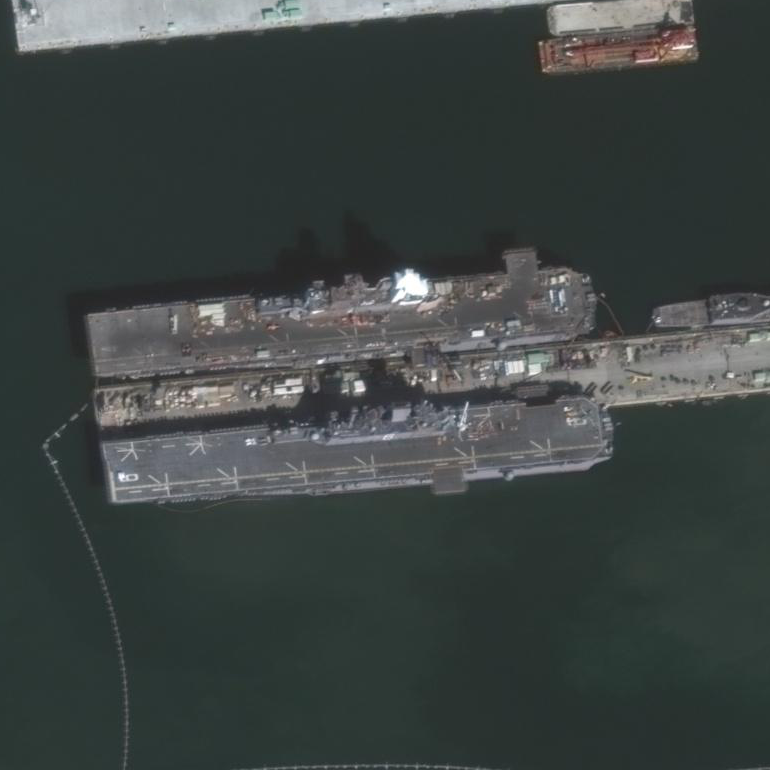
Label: assault